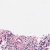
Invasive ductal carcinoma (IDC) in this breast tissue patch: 1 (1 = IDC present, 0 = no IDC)